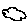
Label: cloud